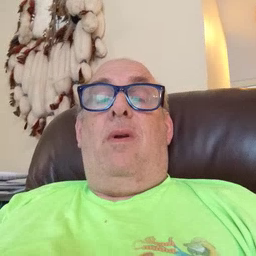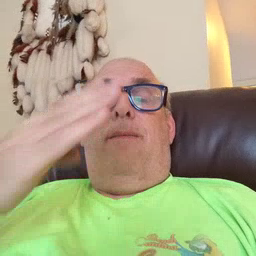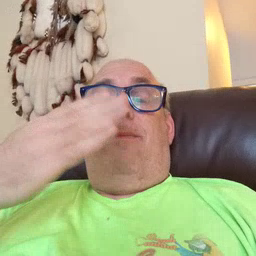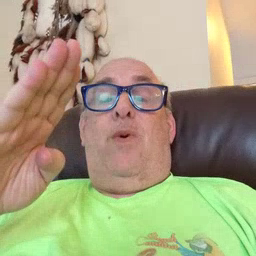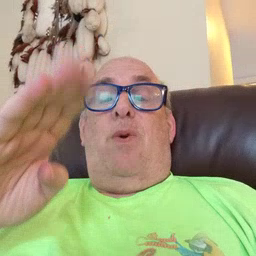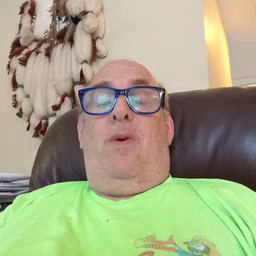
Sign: blue